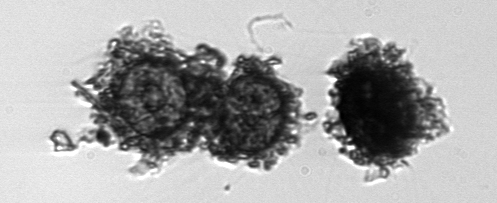
Label: Thalassiosira_TAG_external_detritus